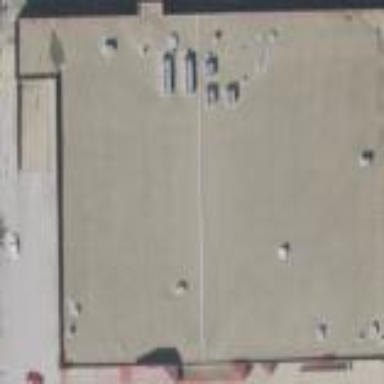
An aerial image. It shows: Supermarket located in building.